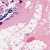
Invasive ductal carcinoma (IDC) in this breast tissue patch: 0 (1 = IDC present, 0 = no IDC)